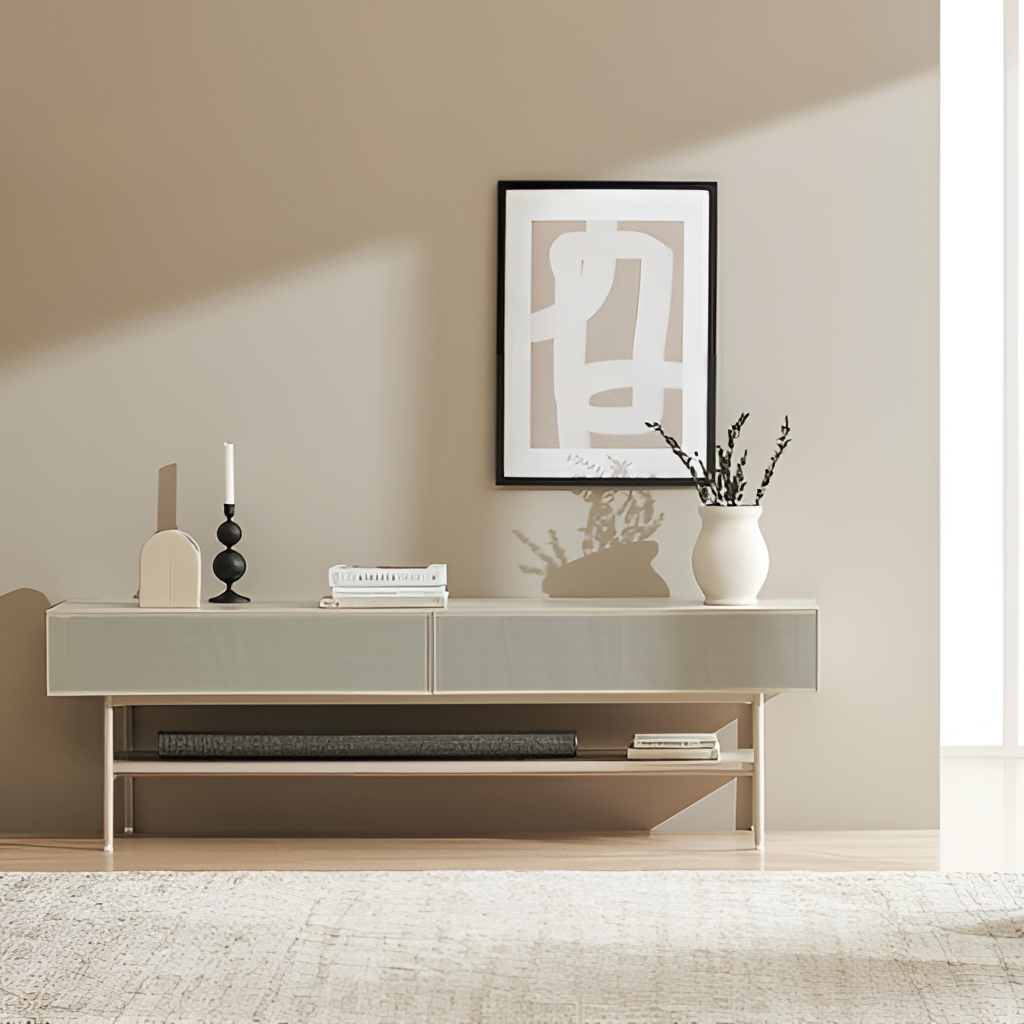
living room, wood console table, wood flooring, with plank pattern, minimalist, light brown paint wallpaper, with solid pattern